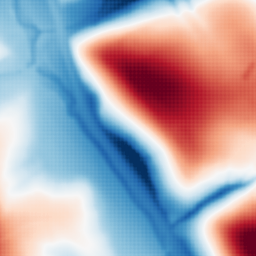
Category: multiscale
Decomposition family: dog_multiscale
Decomposition parameters: sigma_ratio: 2
n_scales: 5
base_sigma: 2
Upsampling method: sinc_blackman
Upsampling parameters: scale: 4
kernel_size: 8
Upsampling scale: 4